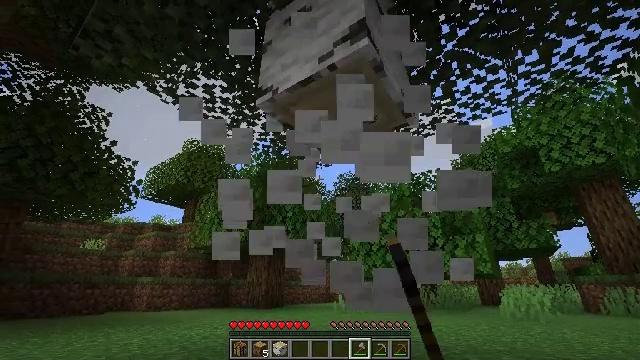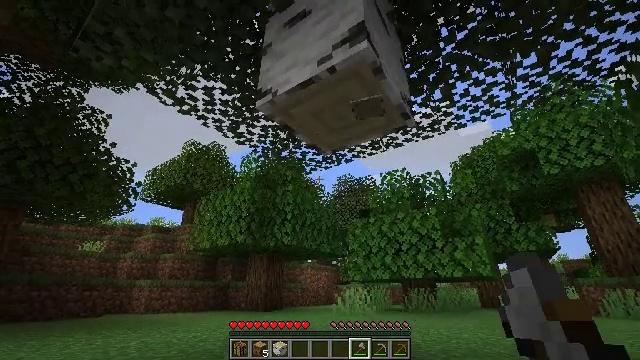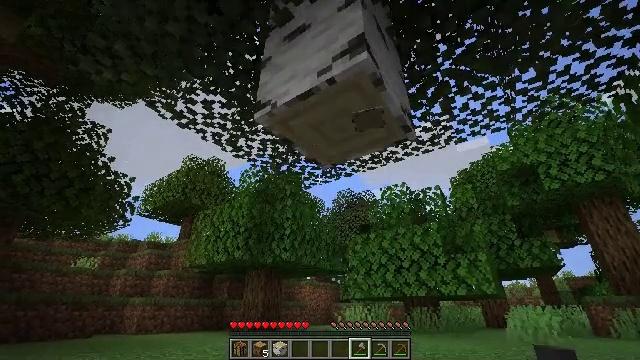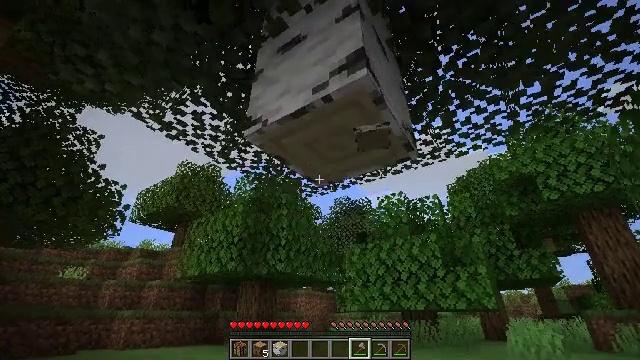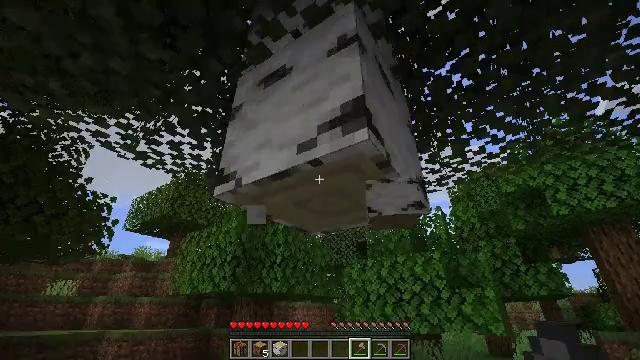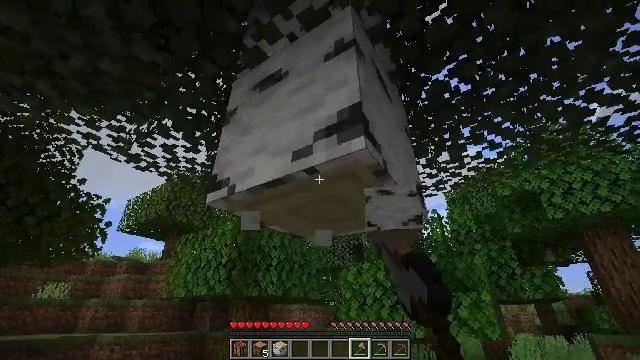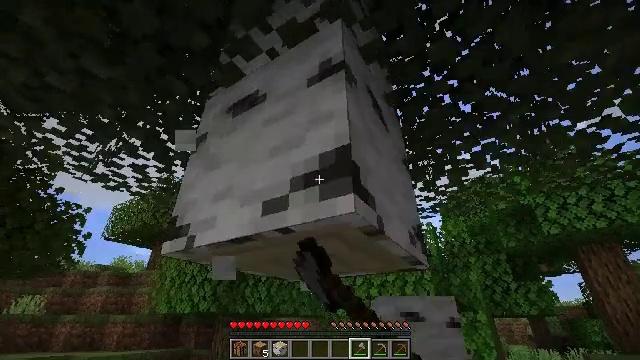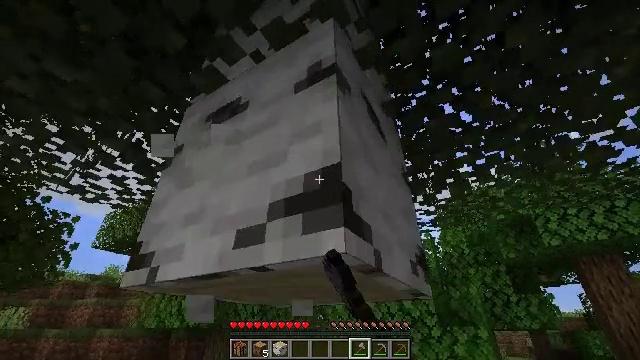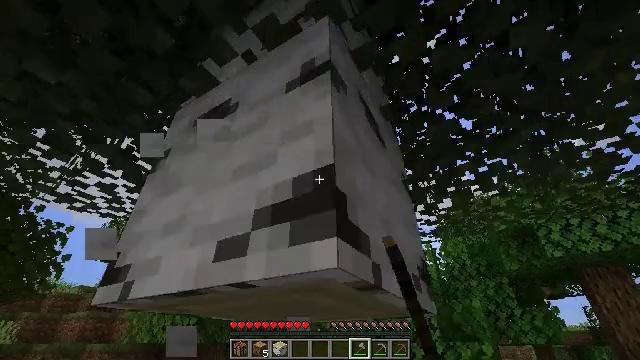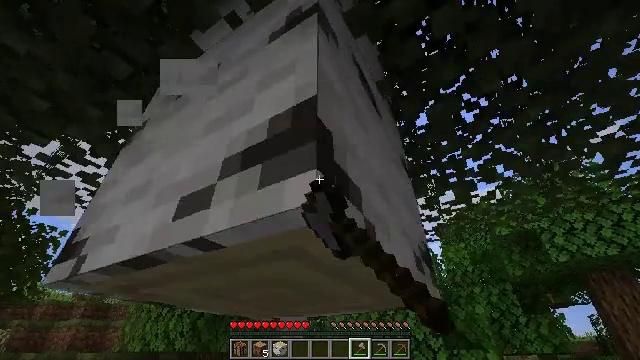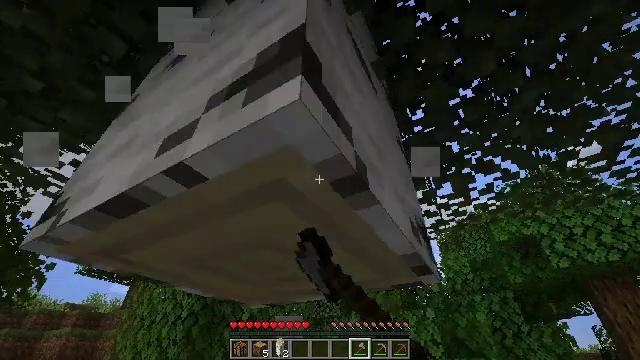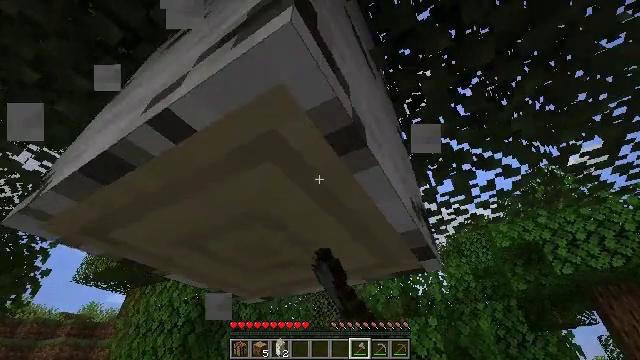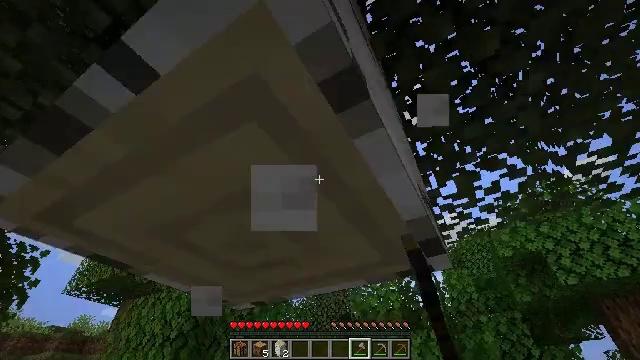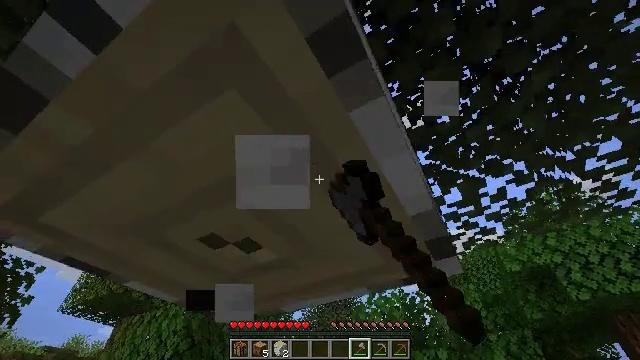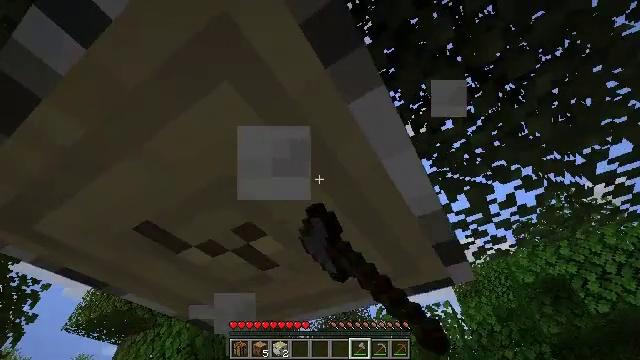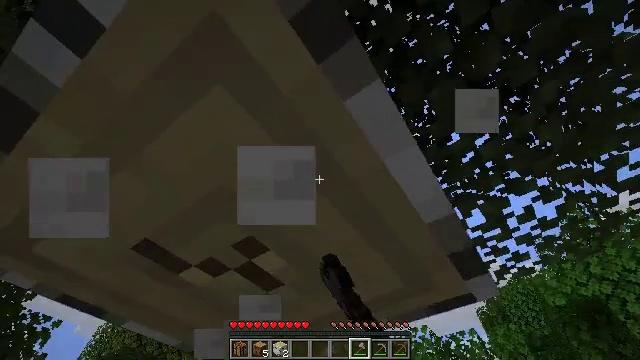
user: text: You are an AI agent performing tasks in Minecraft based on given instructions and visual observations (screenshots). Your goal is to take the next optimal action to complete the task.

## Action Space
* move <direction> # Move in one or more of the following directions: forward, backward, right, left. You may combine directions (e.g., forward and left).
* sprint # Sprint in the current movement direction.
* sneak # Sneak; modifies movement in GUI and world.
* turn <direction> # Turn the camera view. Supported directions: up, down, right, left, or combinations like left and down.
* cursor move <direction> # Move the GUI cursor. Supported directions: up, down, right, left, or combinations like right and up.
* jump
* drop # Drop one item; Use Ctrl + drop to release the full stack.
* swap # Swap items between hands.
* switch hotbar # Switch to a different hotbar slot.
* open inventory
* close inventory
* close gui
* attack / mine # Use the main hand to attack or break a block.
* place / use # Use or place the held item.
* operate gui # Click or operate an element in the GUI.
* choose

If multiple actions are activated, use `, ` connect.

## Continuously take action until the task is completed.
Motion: motion action
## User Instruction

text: Mine the birch log from the tree.
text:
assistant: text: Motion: attack / mine
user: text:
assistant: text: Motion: move forward, turn up, attack / mine
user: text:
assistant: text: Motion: move forward, turn up, attack / mine, jump
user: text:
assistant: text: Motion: move forward, attack / mine, jump
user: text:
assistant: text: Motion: move forward, attack / mine, jump
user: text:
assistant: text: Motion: move forward, turn right and up, attack / mine
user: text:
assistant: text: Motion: move forward, turn up, attack / mine
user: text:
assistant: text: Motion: move forward, turn up, attack / mine
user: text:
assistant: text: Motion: move forward, turn up, attack / mine
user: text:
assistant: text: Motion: move forward, turn up, attack / mine
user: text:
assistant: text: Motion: turn up, attack / mine
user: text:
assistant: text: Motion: turn up, attack / mine
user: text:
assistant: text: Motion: turn up, attack / mine
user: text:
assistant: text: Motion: turn left and up, attack / mine
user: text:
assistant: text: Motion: turn left and up, attack / mine
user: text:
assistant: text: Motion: turn left and up, attack / mine
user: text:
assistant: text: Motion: turn left and up, attack / mine
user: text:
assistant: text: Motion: turn left and up, attack / mine
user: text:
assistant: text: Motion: turn left, attack / mine
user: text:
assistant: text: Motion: attack / mine
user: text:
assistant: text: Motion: attack / mine
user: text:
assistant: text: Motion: attack / mine
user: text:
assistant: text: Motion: attack / mine
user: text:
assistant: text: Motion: turn up, attack / mine
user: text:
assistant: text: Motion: turn up, attack / mine
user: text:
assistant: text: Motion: move forward and move left, turn up, attack / mine
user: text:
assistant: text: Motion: move forward and move left, turn up, attack / mine
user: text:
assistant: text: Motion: move forward and move left, turn up, attack / mine
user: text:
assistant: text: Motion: turn up, attack / mine
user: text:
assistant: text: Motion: turn up, attack / mine